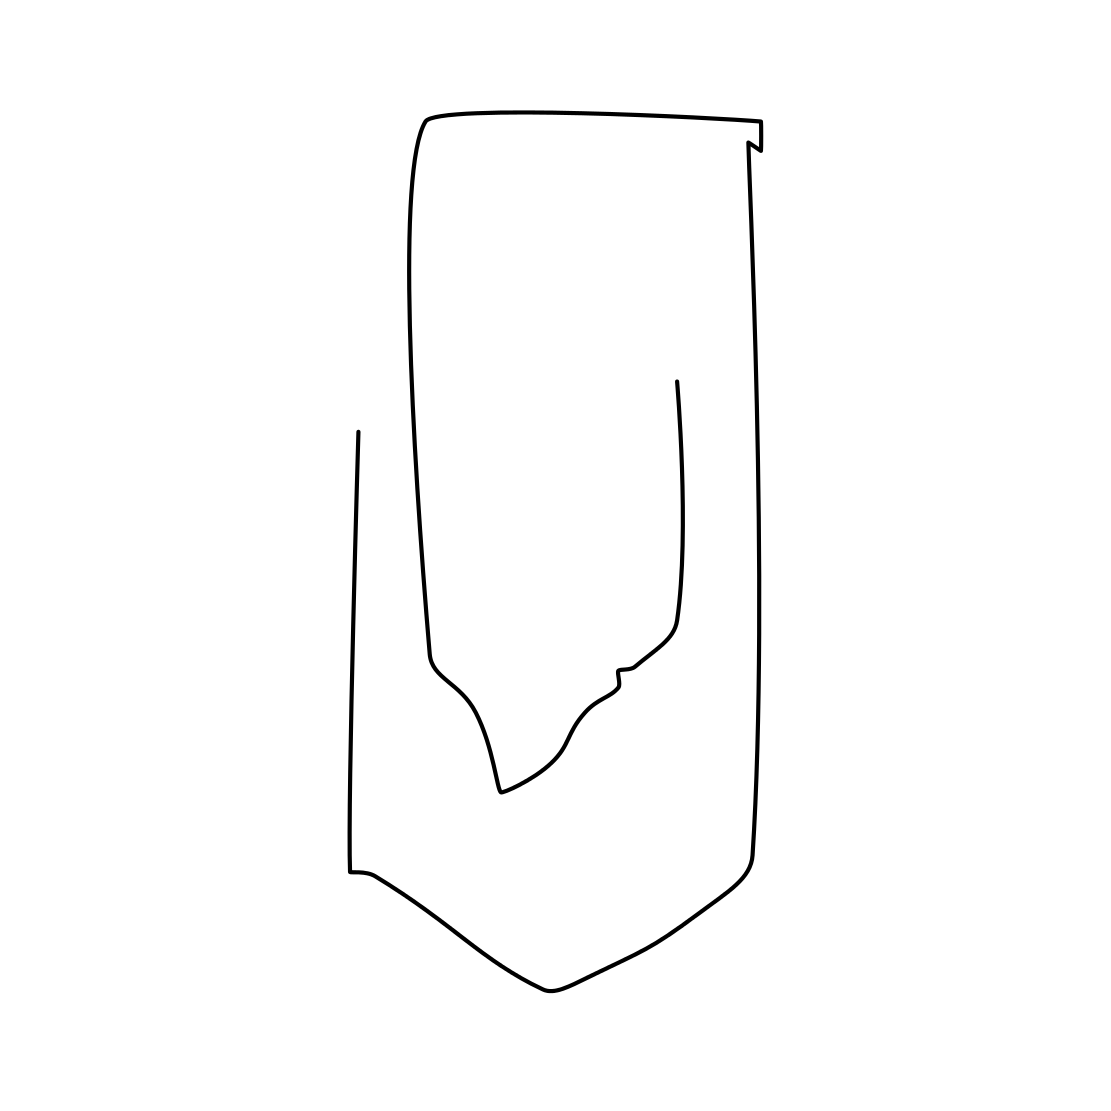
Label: paper clip